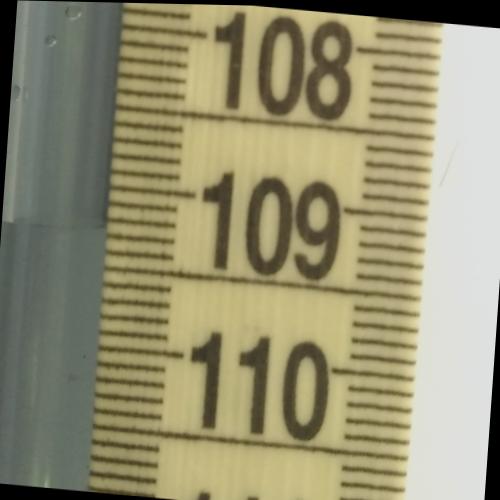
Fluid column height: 109.3 cm